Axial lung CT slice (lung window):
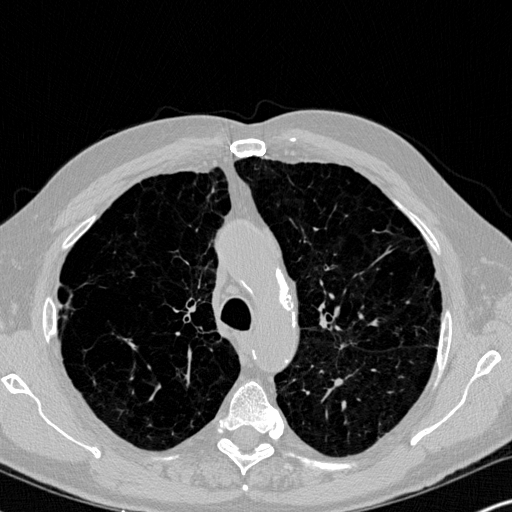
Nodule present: yes
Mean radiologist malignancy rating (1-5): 3